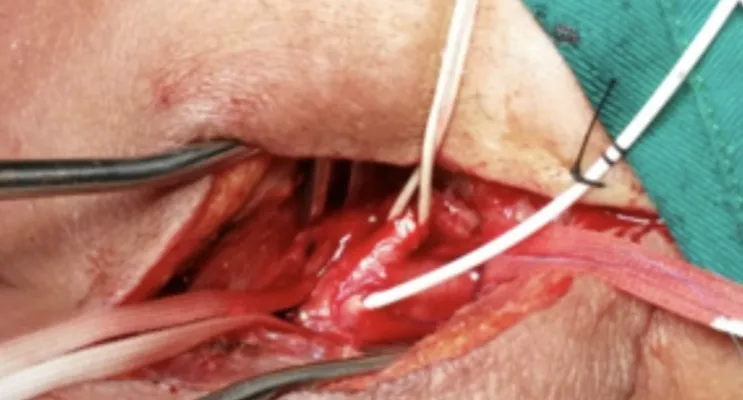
A: Aneurysmal sac during surgery.
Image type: medical_photograph (other_medical_photograph)